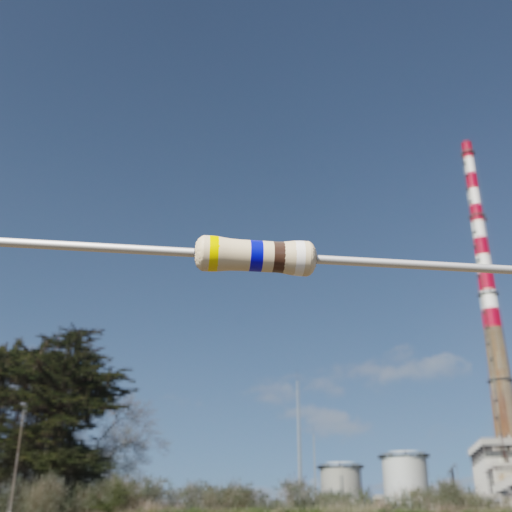
Resistor colour bands (in order): yellow, blue, brown, white